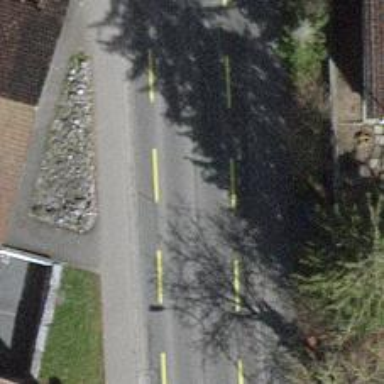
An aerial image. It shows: Primary highway with dedicated cycle lane on both sides.